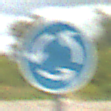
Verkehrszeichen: Kreisverkehr
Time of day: Midday
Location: Outdoor (Suburban)
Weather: PartlyCloudy
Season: Summer
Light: Natural